Interaction volume radius: 10 \u00c5
Interaction volume height: 15 \u00c5
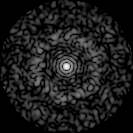
Disorder parameter: 0.8414